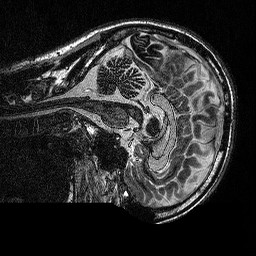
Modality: MP2RAGE
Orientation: sagittal
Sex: male
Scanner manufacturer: siemens
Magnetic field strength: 3 T
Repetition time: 5 s
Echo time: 0.00292 s